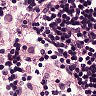
Metastatic tissue present: no